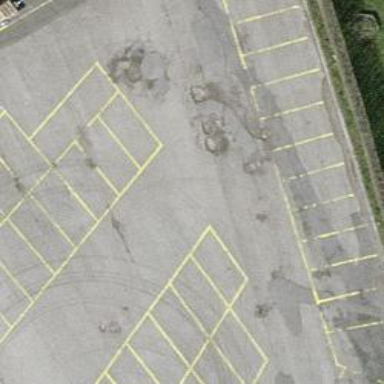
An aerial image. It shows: Road serving as parking aisle.